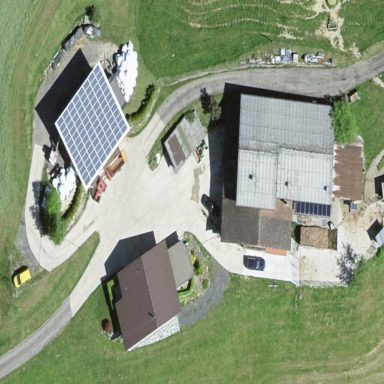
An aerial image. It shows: Farmyard area.